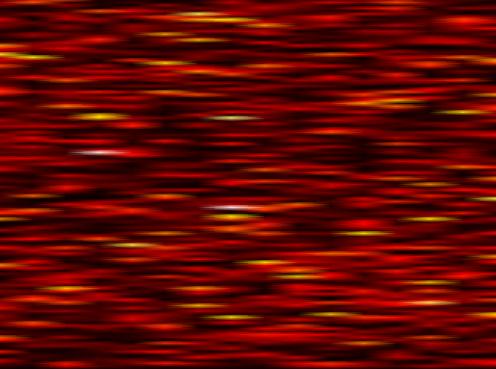
Label: WOLA